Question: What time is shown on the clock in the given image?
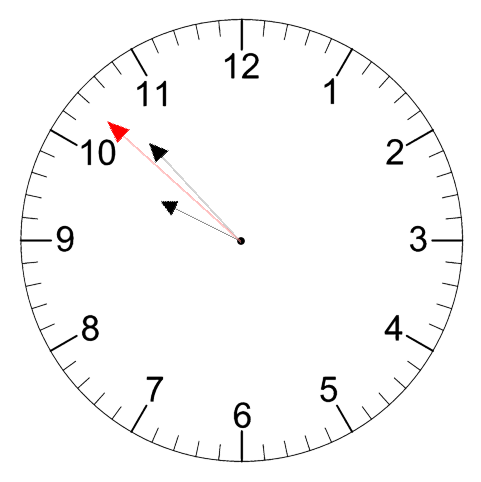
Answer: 09:52:52